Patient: sex M, age 65
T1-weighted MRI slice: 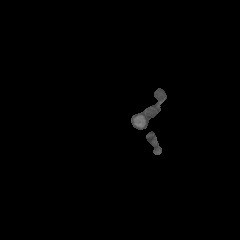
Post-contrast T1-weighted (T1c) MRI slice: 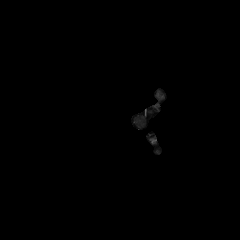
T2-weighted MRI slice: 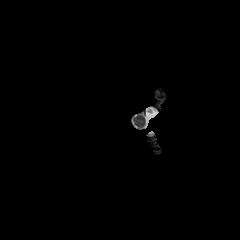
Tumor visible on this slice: no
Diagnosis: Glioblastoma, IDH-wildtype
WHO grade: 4